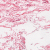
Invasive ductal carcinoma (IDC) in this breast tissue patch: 0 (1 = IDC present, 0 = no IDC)